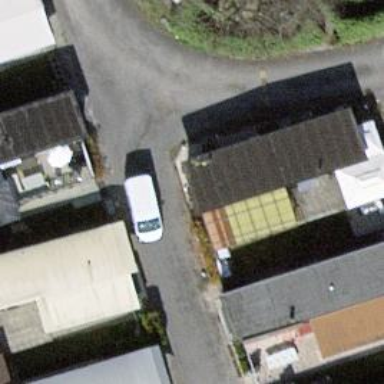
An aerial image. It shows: Static caravan building.